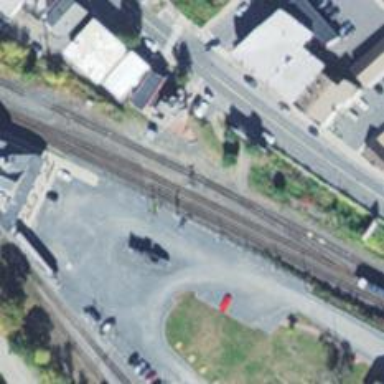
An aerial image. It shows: Railway signal.